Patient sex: M
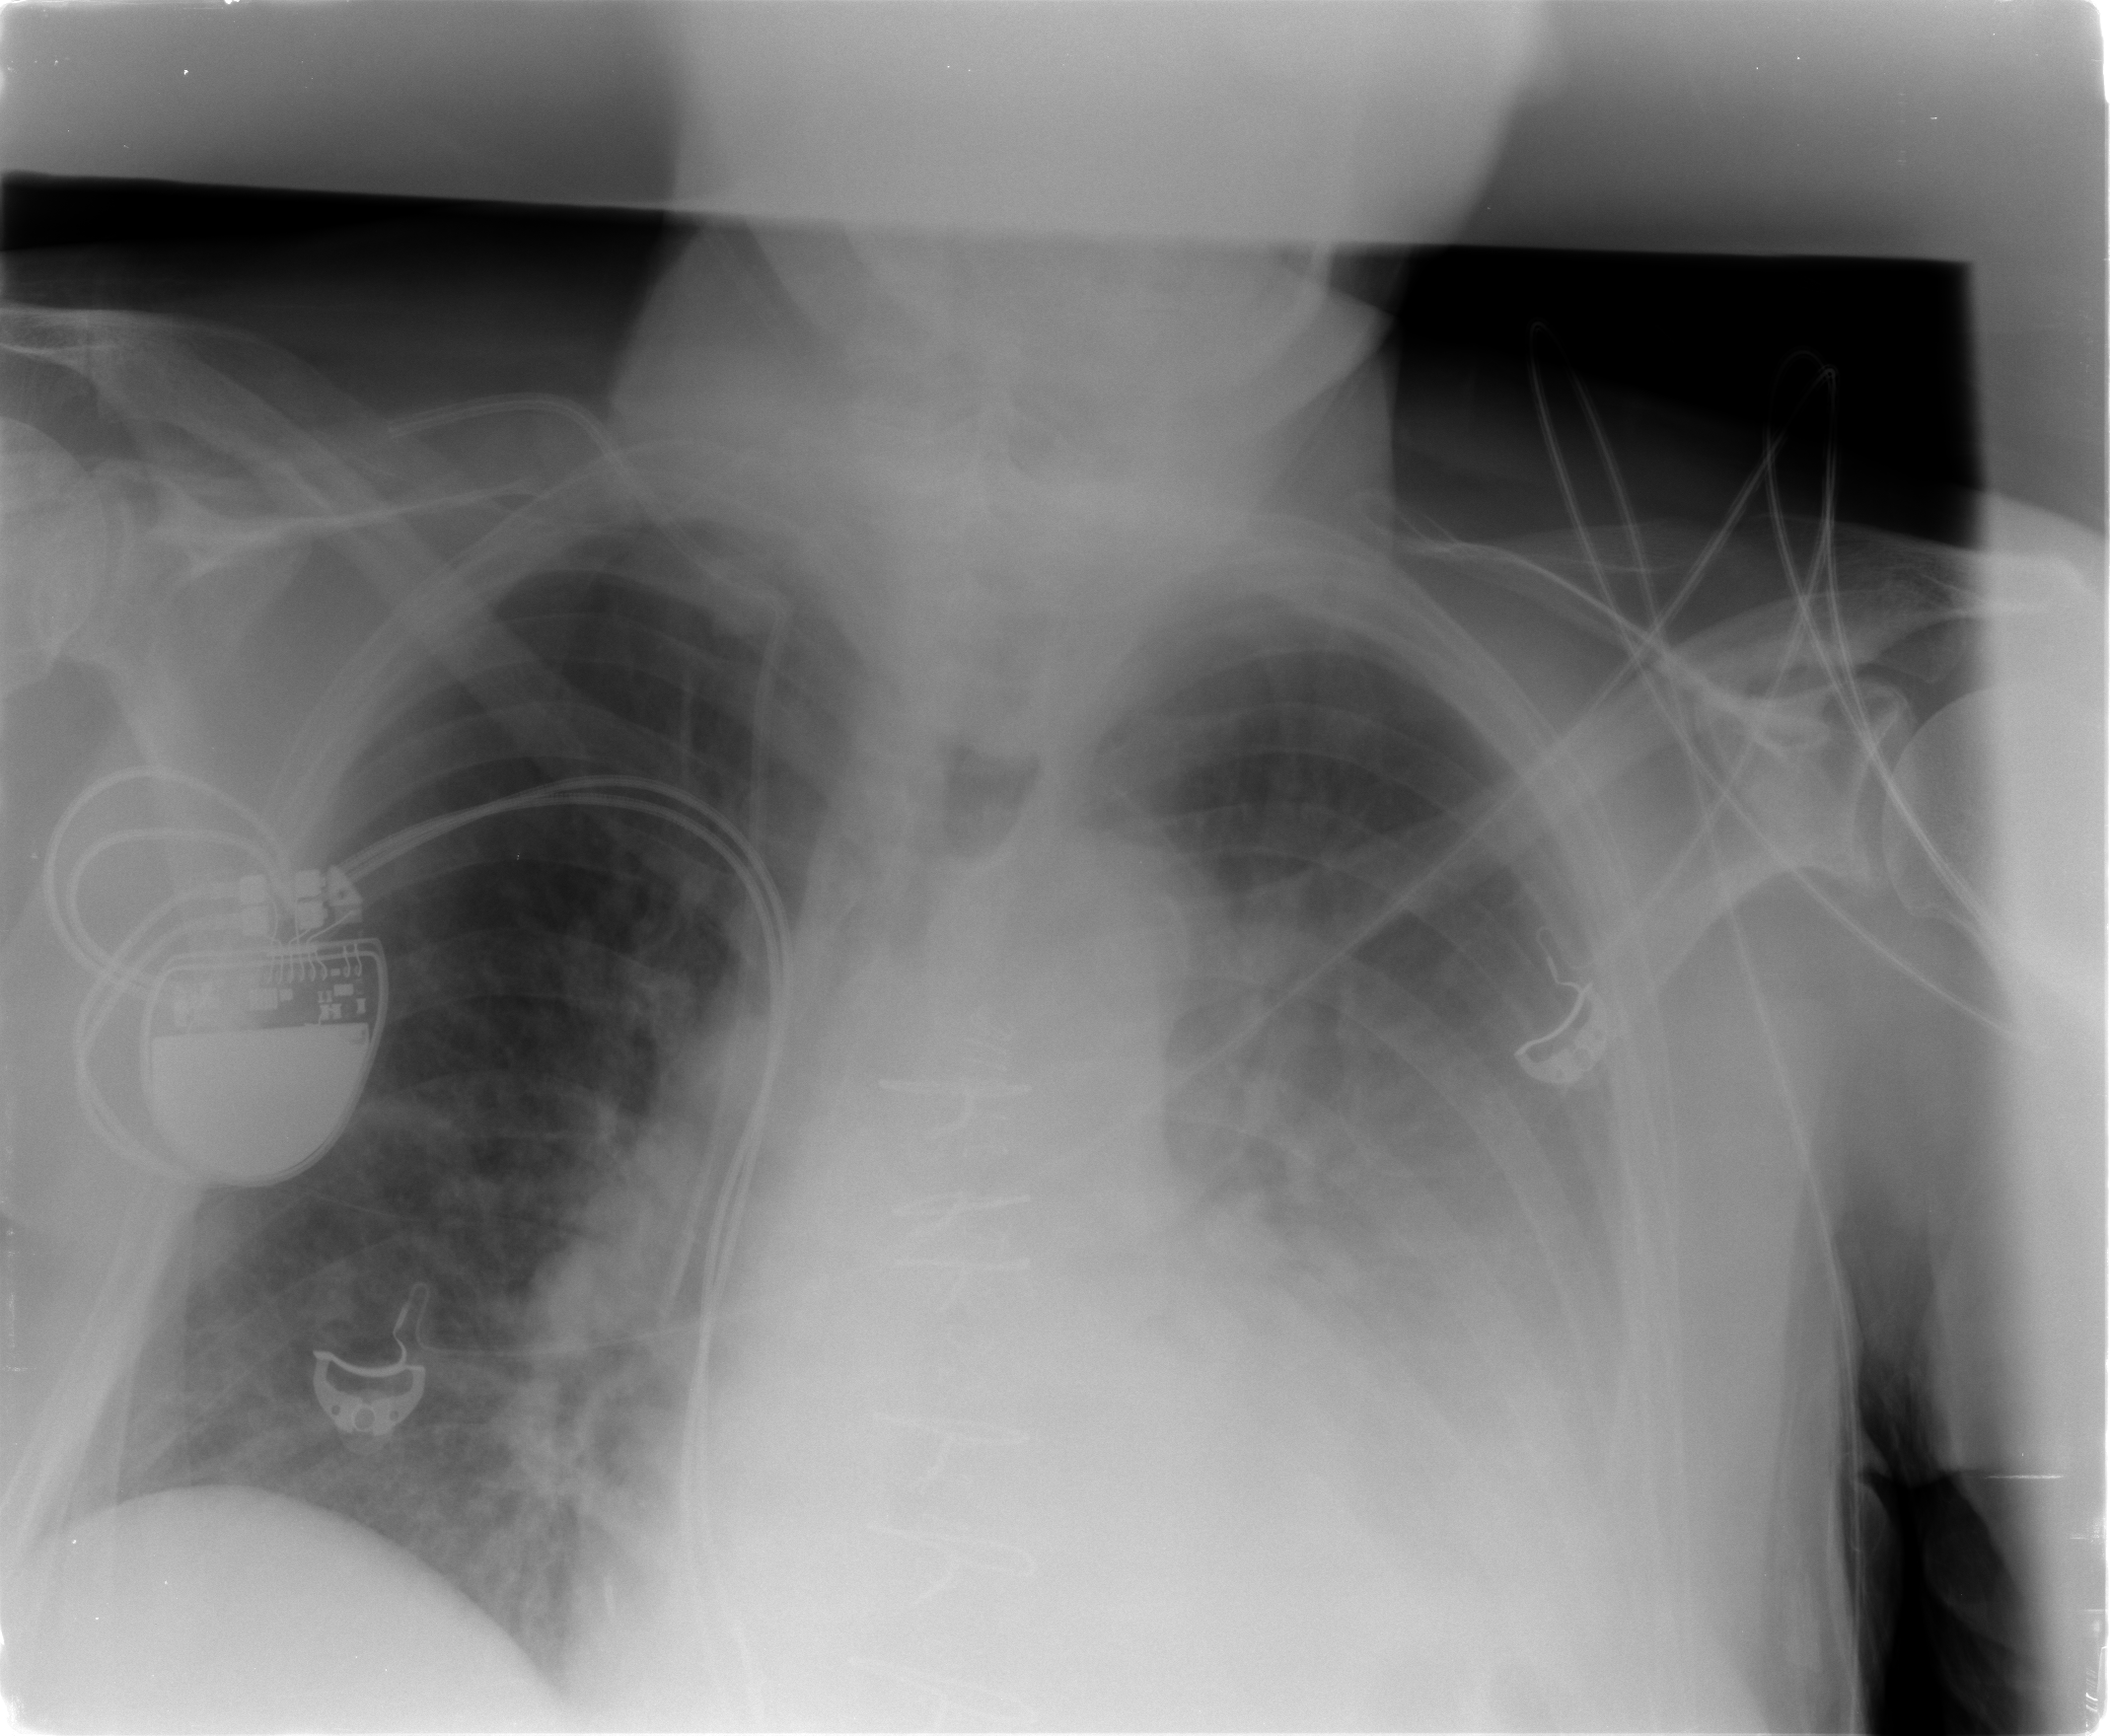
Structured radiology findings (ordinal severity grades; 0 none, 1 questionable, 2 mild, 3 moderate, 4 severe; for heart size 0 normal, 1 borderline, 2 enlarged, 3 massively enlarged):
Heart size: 1
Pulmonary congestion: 3
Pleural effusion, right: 2
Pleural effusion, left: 3
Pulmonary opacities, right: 0
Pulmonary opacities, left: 2
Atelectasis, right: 0
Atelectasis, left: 3